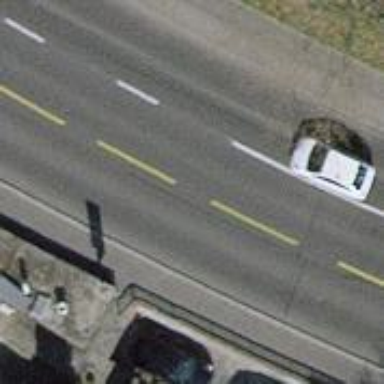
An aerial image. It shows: Secondary road with asphalt surface. There is shared bus and cycle lane on the right side.